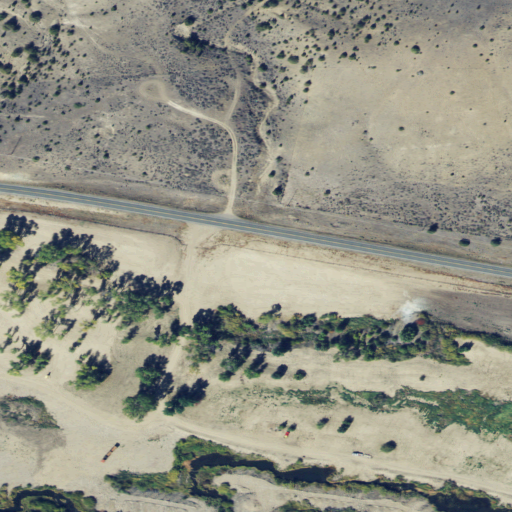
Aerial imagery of valley in Montana named McNeal Gulch containing shrub, grassland, open development, herbaceous wetlands, and low intensity development